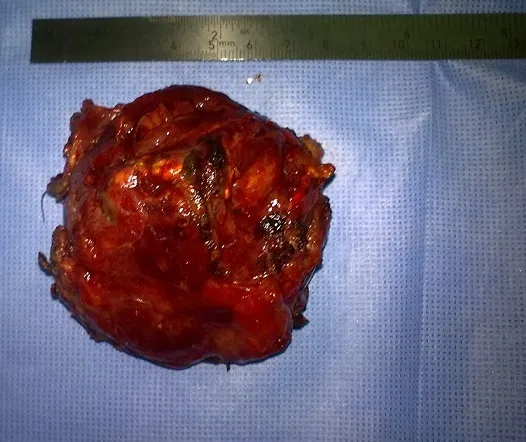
Surgical specimen: tumor lesser omentum.
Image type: medical_photograph (other_medical_photograph)